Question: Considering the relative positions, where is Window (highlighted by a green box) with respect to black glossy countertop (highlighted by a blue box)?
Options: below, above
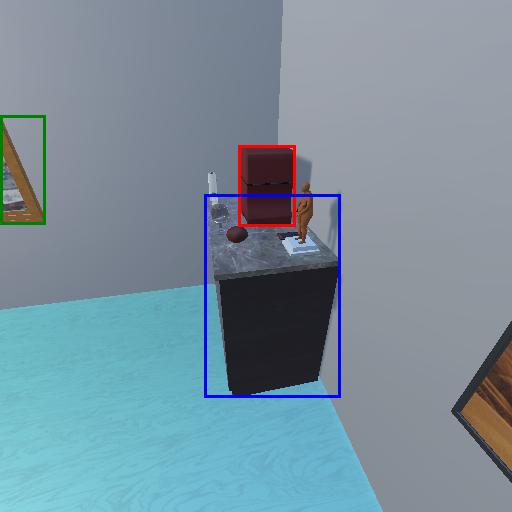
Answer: below